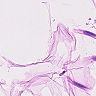
Metastatic tissue present: no